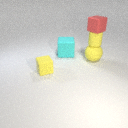
small yellow rubber cylinder below small red rubber cube